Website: macys
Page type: account-selection
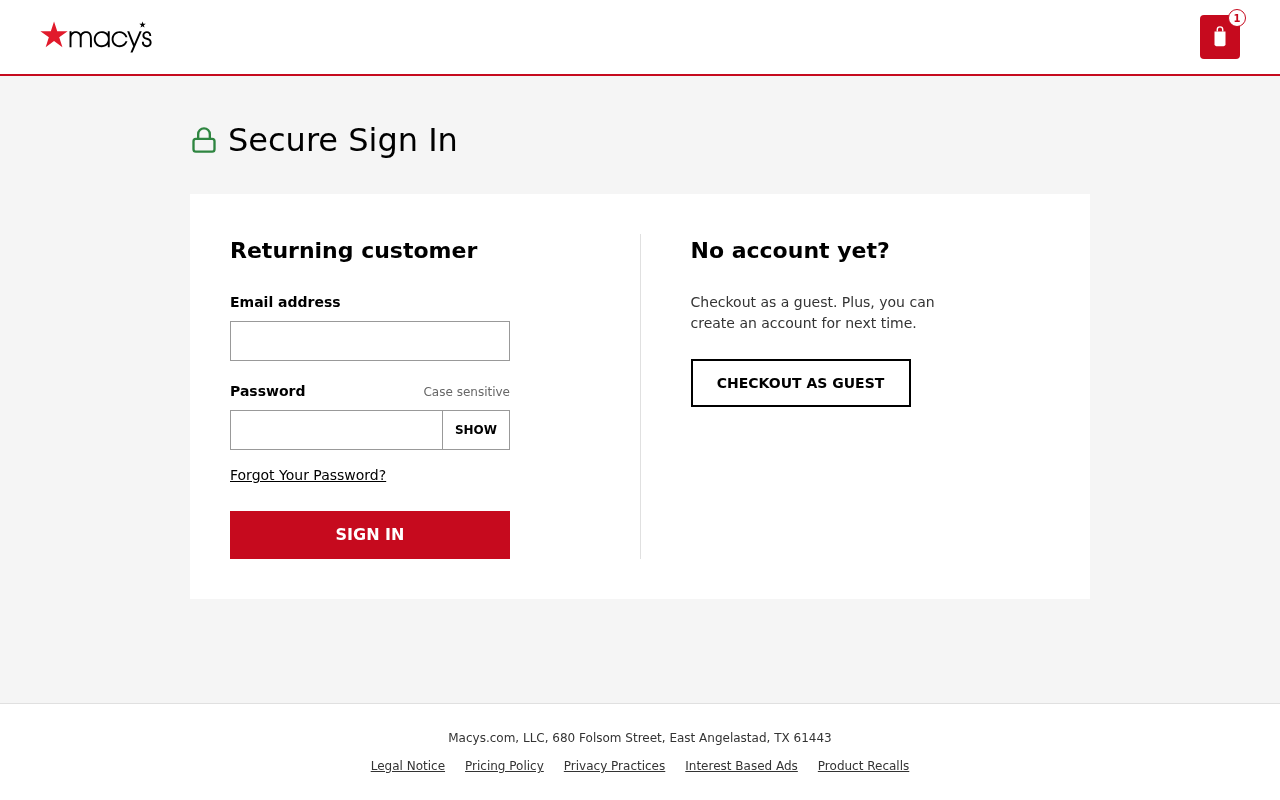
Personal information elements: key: PII_EMAIL
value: matthew.coleman@gmail.com
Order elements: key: ORDER_NUM_ITEMS
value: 1